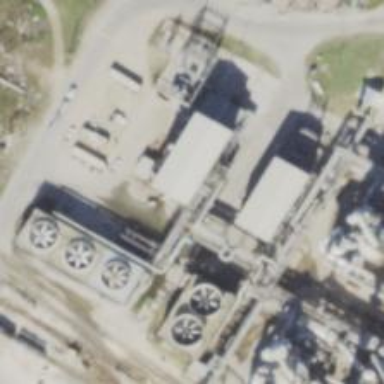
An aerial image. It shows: Industrial area with power plant.